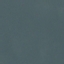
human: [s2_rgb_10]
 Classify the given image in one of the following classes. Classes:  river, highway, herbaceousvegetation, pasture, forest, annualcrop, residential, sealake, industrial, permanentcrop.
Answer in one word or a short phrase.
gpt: SeaLake